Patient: sex F, age 65
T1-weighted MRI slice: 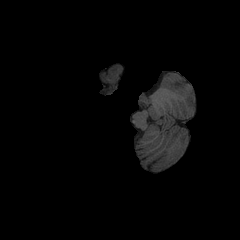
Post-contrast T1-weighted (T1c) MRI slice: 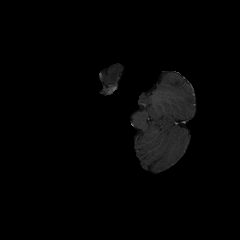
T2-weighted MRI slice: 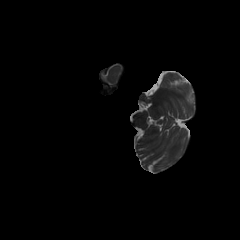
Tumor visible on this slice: no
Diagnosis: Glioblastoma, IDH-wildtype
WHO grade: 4